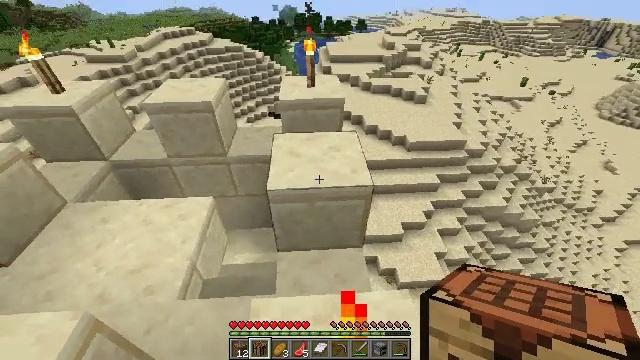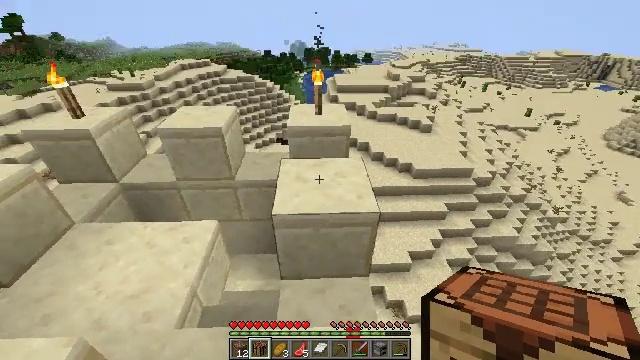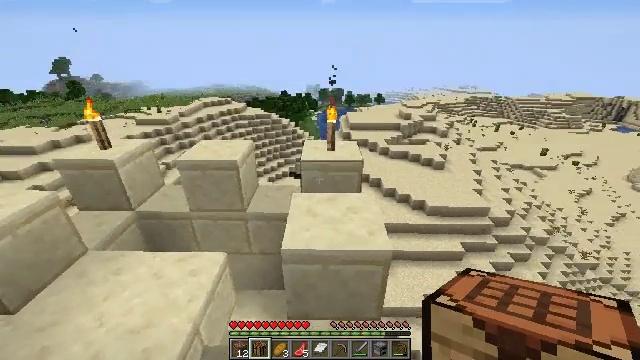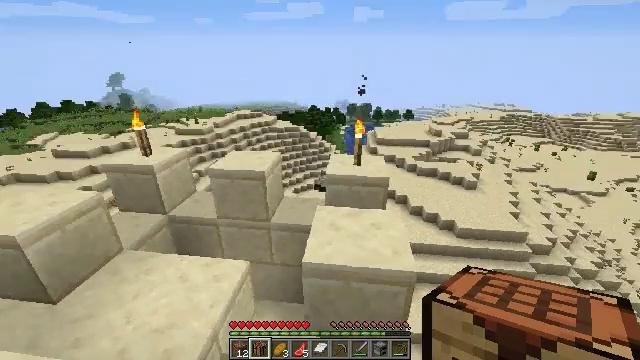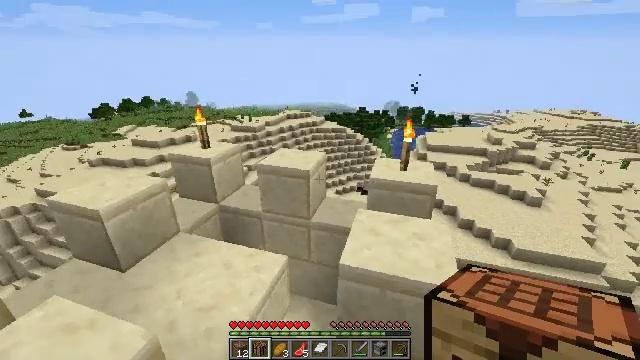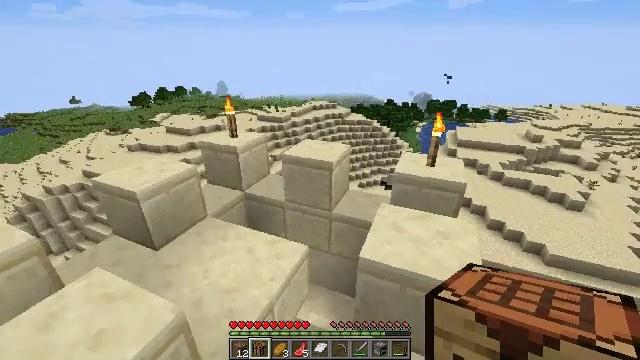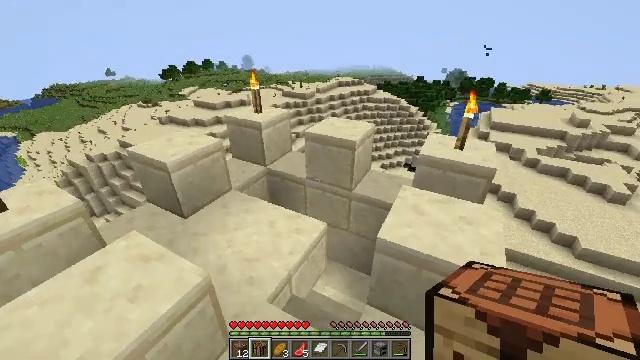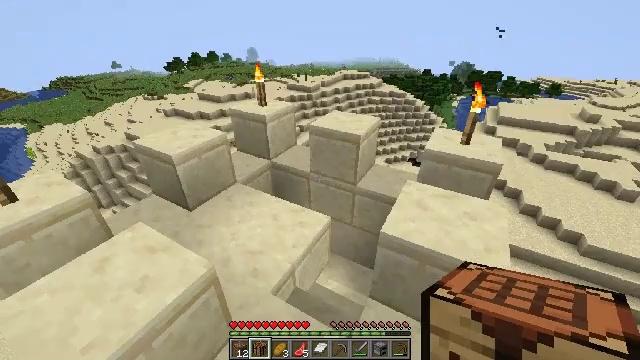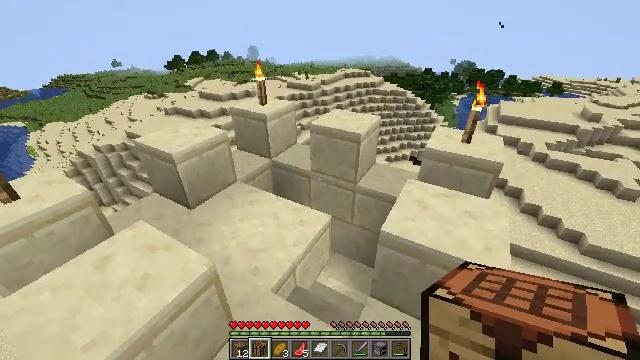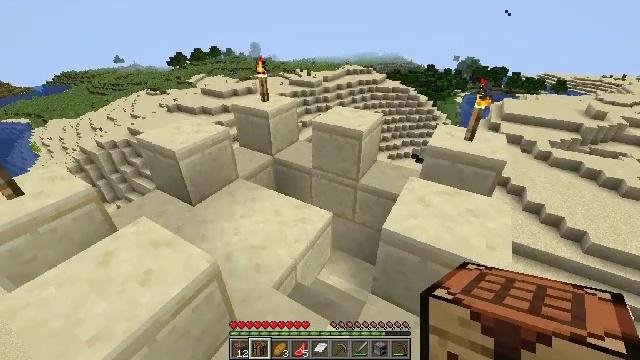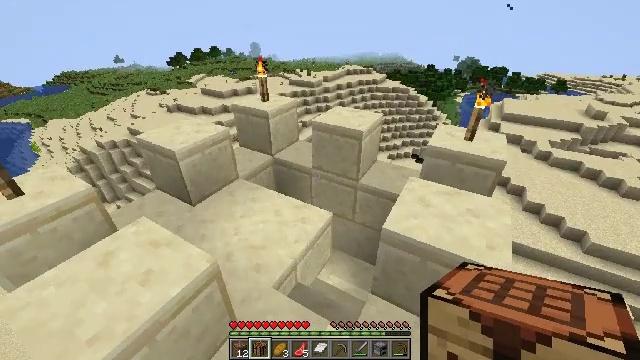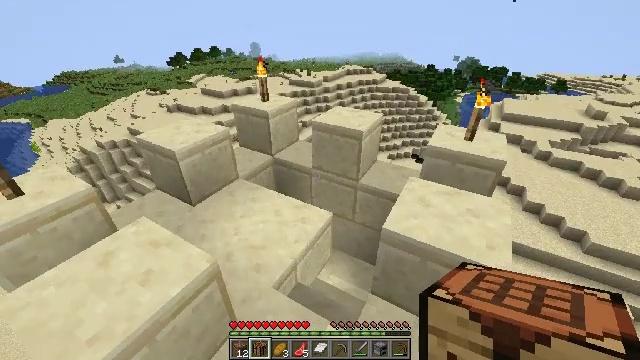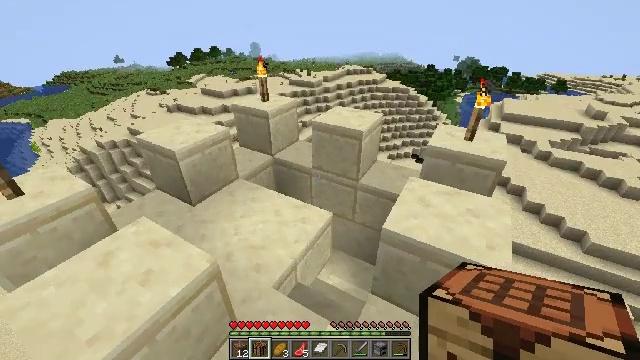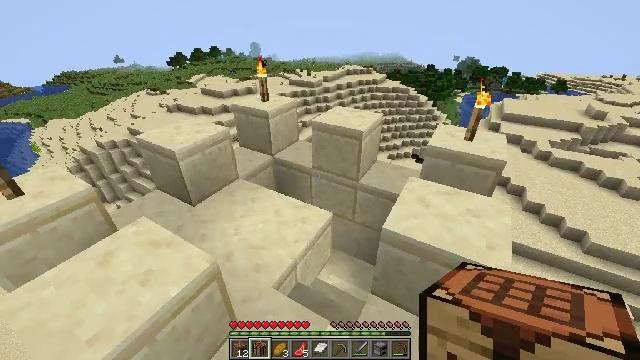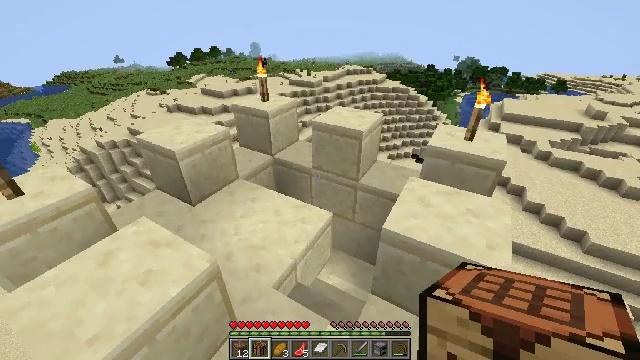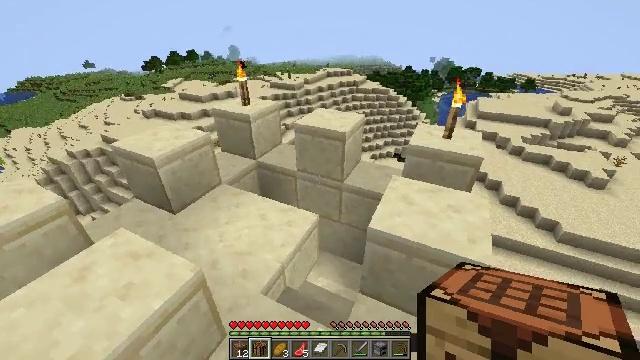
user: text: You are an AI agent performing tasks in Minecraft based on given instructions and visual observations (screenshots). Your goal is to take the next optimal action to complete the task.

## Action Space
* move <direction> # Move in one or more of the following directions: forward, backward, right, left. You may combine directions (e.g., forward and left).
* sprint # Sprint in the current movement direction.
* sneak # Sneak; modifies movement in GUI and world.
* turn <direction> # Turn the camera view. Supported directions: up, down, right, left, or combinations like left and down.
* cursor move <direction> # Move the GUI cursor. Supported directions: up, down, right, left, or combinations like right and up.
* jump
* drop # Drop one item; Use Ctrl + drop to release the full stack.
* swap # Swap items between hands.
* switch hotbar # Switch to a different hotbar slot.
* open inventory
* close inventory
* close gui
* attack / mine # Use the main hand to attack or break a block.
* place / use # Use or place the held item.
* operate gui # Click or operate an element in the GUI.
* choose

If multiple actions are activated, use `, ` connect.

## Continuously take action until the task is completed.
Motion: motion action
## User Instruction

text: Get the jungle fence gate into your inventory.
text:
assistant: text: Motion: turn left and up
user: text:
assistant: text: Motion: turn left and up
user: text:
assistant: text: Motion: turn left and up
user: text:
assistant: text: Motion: turn left
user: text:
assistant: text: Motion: turn left and down
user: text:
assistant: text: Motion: turn left and down
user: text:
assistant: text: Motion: turn left and down
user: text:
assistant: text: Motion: no_op
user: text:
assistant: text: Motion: no_op
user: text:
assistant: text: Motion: no_op
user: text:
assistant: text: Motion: no_op
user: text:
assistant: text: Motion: no_op
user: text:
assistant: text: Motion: no_op
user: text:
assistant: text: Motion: no_op
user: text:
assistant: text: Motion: turn right
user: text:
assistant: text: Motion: turn right
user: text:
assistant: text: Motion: turn right
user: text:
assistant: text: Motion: turn right and down
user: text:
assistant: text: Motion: turn right
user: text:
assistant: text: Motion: no_op
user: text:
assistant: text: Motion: no_op
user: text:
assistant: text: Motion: no_op
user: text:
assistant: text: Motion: no_op
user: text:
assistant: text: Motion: no_op
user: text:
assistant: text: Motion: no_op
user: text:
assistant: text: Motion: no_op
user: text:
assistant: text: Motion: no_op
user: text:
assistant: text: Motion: turn right
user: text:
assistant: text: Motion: turn right
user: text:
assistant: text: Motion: turn right